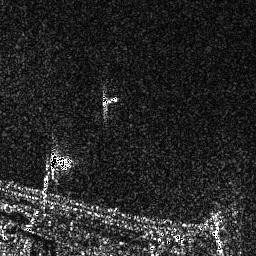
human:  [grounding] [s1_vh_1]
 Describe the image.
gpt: In the satellite image, there is  <ref>1 small ship </ref> <box>[[39, 36, 45, 41, 0]]</box> located at center,  <ref>1 small ship </ref> <box>[[18, 58, 28, 66, 0]]</box> located at left.